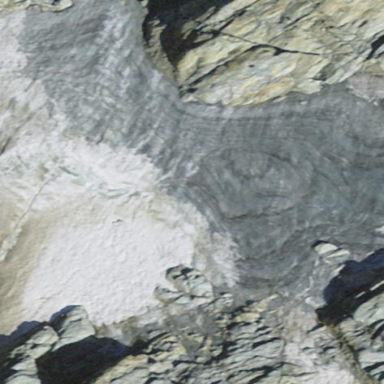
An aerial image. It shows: Natural scree.